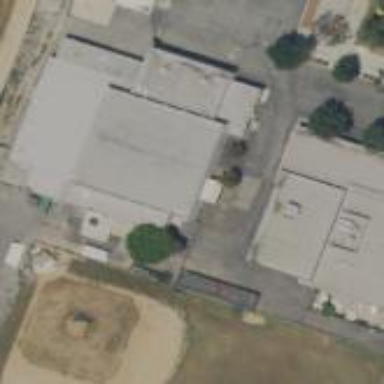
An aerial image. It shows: School building.